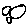
Label: hexagon